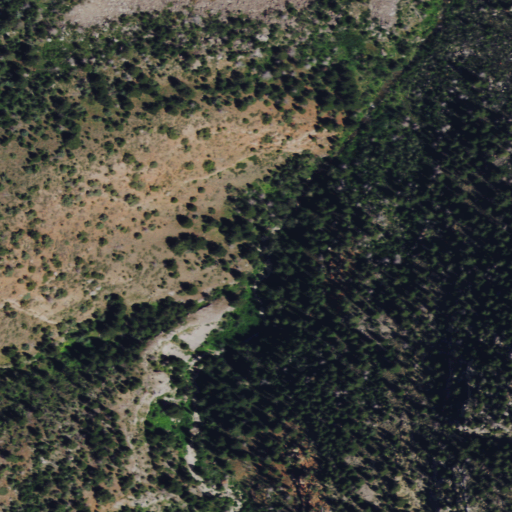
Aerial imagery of valley in Wyoming named Mormon Gulch containing evergreen forest, shrub, and deciduous forest